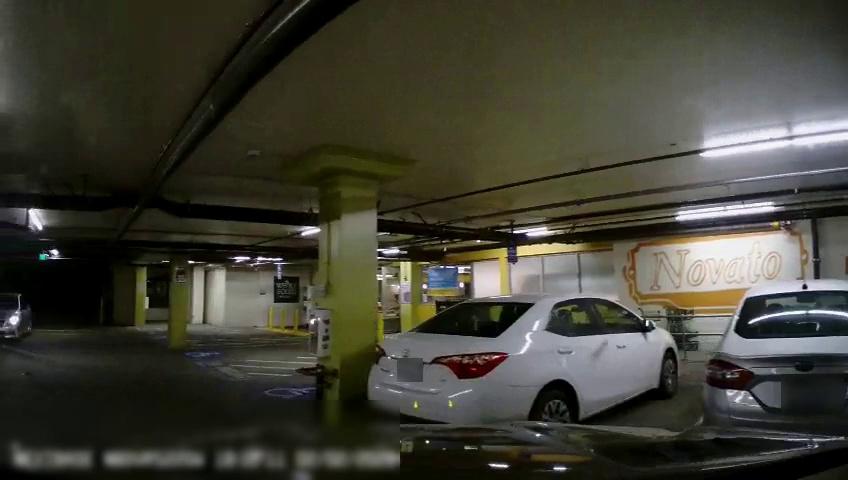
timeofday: Night
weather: Other
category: Drivable Space
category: Vehicles | Car
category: Vehicles | Car
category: Vehicles | Car